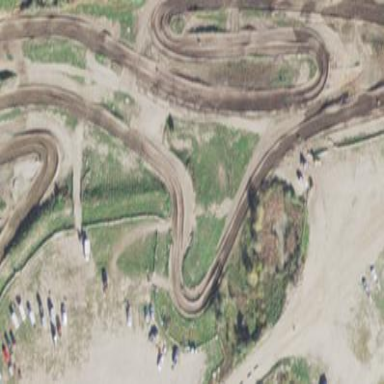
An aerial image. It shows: Dirt track designated for cycling and BMX in leisure land area.